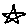
Label: star